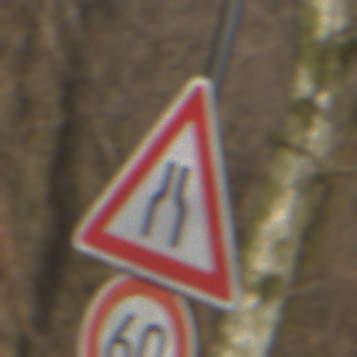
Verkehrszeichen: VerengteFahrbahn
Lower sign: Geschwindigkeit60
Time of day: MorningAfternoon
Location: Outdoor (Nature)
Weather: Clear
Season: Winter
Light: Natural